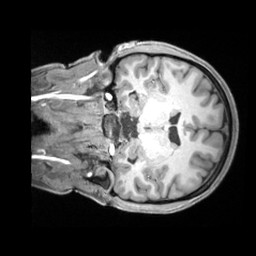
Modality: T1w
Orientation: coronal
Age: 23
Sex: female
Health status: ill
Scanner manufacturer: siemens
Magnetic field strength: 3 T
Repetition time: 2.2 s
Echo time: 0.00218 s